Field crop: maize
Growth stage: 2
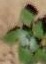
Species: chenopodium